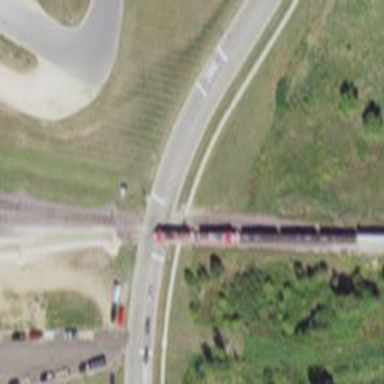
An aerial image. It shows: Railway crossing.